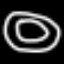
Label: donut